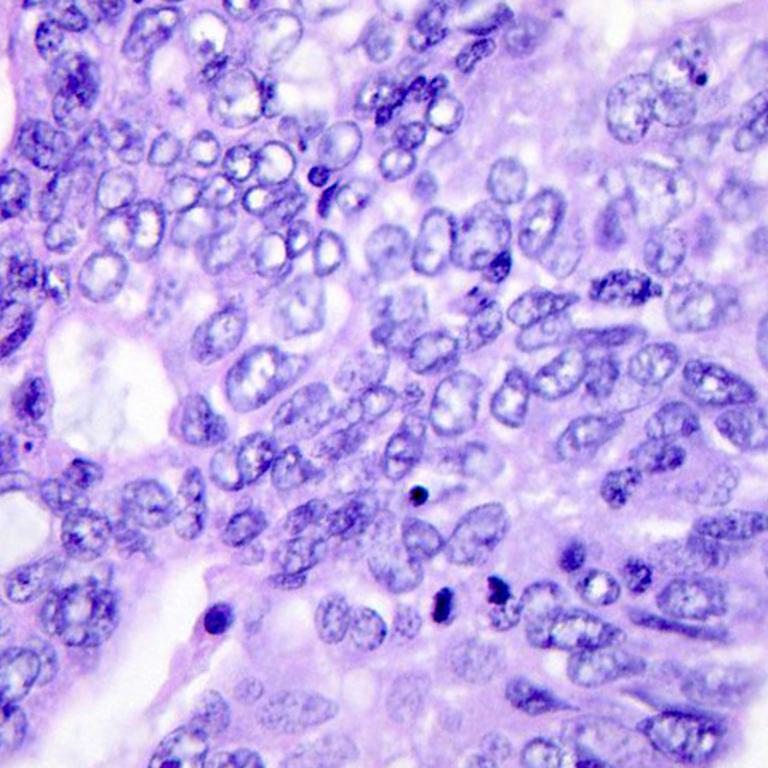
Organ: colon
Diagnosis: adenocarcinomas